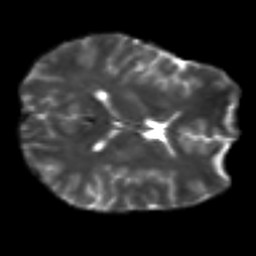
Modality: T2w
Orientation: axial
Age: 26
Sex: male
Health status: ill
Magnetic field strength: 3 T
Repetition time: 8.4 s
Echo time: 0.0926 s